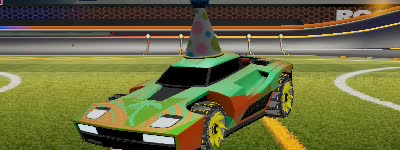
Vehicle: breakout